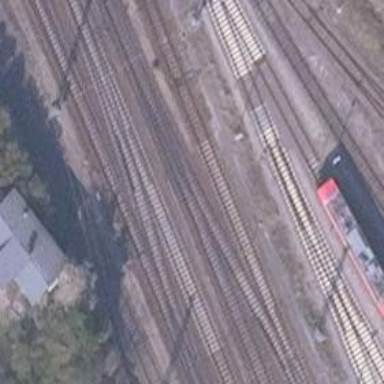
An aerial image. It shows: Railway with electrified contact lines.